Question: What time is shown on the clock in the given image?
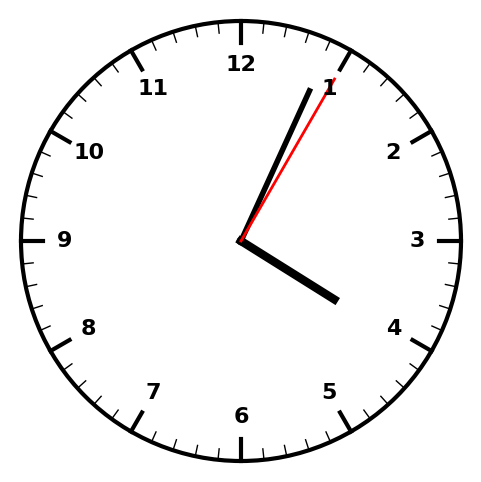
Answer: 04:04:05